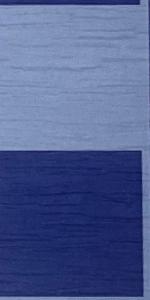
Label: Empty